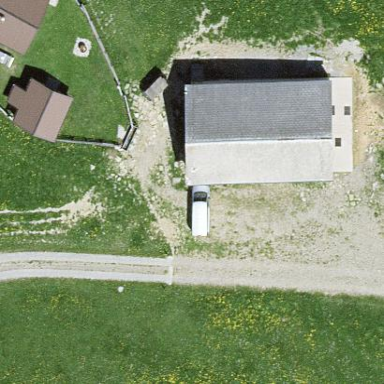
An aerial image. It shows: Farmyard area.